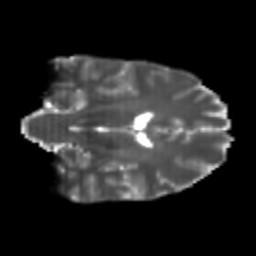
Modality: T2w
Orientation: coronal
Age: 24
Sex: male
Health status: healthy
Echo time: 0.074 s